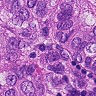
Metastatic tissue present: yes